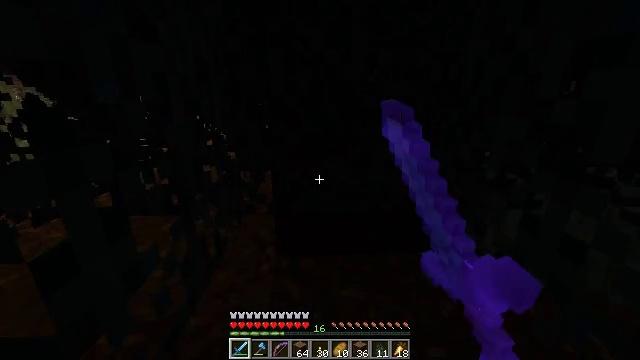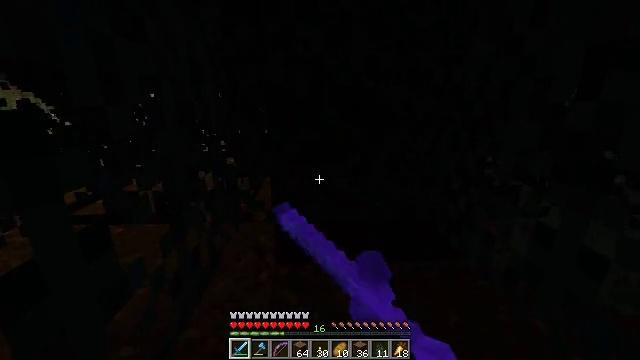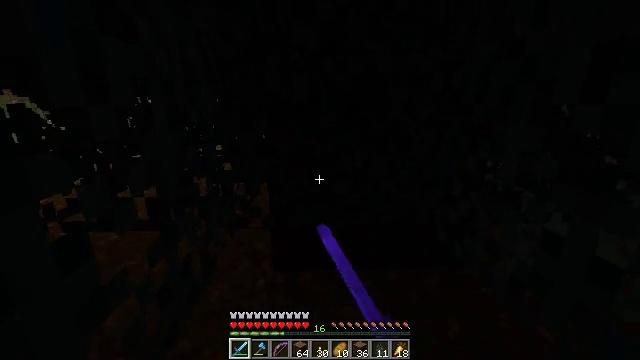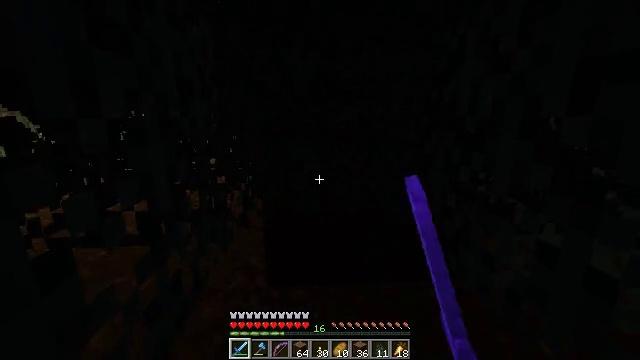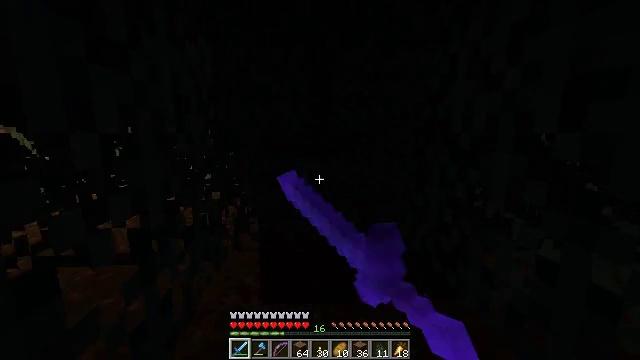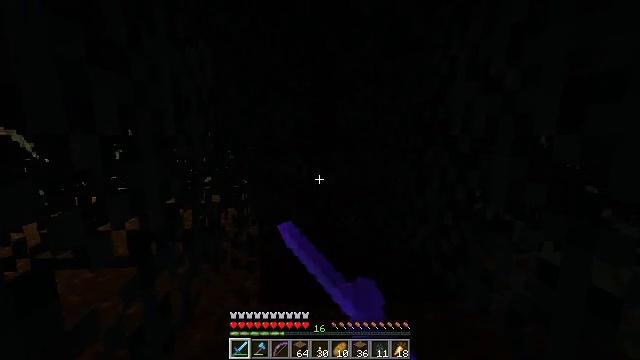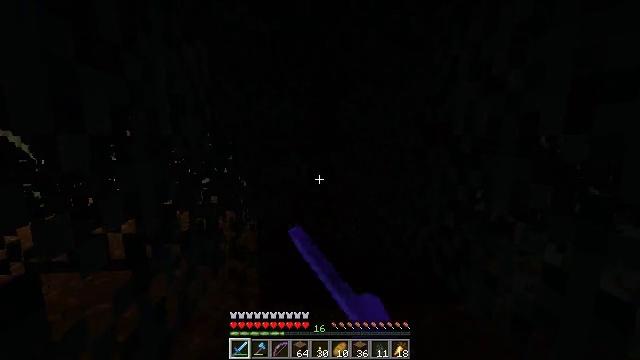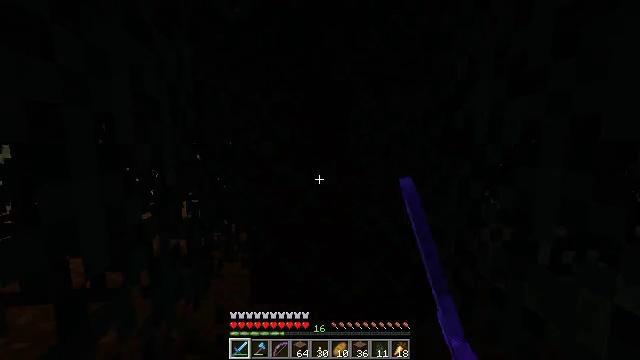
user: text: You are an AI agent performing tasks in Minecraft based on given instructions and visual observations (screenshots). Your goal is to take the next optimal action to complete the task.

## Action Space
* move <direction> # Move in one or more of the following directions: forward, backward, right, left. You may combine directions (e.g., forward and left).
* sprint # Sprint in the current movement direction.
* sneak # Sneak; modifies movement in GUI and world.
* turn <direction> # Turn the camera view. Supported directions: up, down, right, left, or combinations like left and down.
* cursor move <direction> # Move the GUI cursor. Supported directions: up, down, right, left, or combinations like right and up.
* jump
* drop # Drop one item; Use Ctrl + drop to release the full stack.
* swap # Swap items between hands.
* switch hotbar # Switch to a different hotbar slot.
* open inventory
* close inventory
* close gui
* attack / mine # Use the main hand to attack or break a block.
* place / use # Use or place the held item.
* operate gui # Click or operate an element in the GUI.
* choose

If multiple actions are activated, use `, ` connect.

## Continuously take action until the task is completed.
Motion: motion action
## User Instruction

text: Punch the spruce leaves to get saplings.
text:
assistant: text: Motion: turn up, attack / mine
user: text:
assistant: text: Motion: turn up, attack / mine
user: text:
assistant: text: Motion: turn right and up, attack / mine
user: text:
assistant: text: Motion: turn up, attack / mine
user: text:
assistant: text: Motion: attack / mine
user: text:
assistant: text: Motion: move forward, attack / mine
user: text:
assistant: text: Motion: move forward, turn up, attack / mine
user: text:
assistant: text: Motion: attack / mine